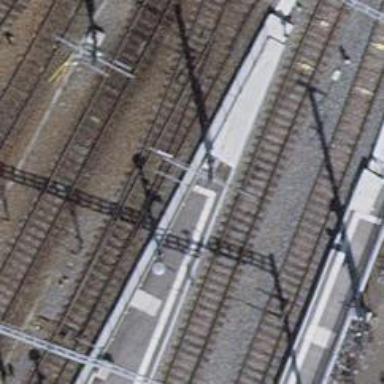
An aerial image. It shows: Single-track railway siding with electrified contact lines.